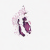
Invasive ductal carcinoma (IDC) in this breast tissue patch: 0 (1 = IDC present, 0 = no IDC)